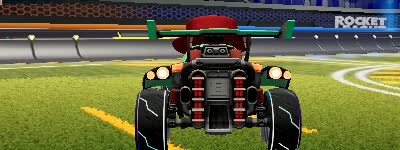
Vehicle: octane